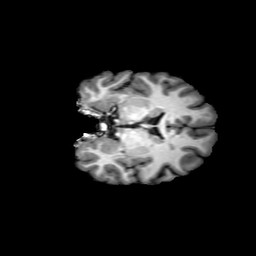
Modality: T1w
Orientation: coronal
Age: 21
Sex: female
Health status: ill